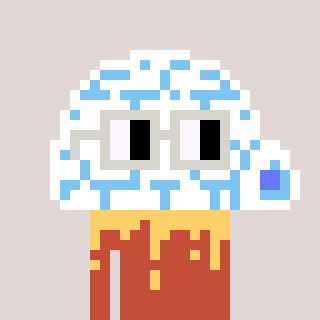
a pixel art character with square light gray glasses, a igloo-shaped head and a rust-colored body on a warm background